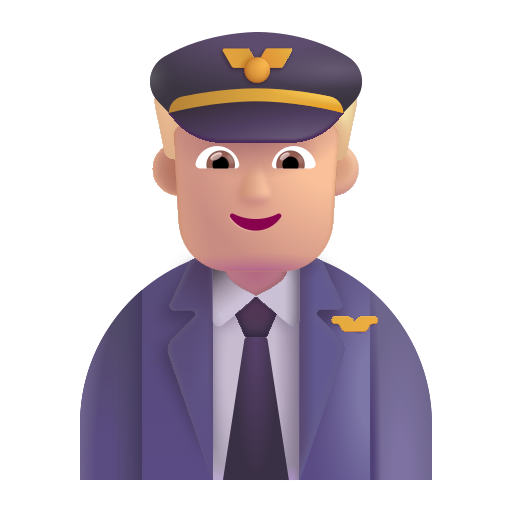
man pilot color  light